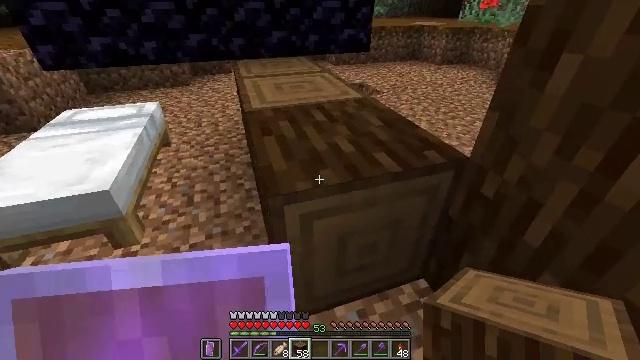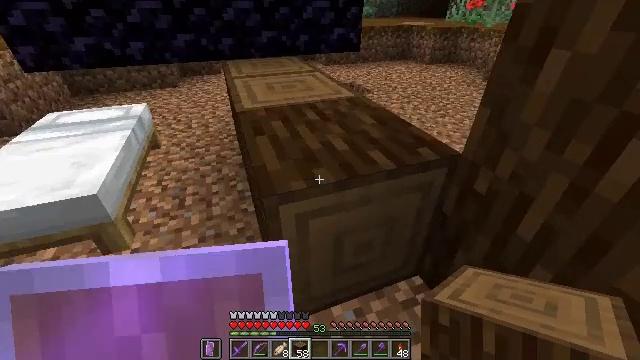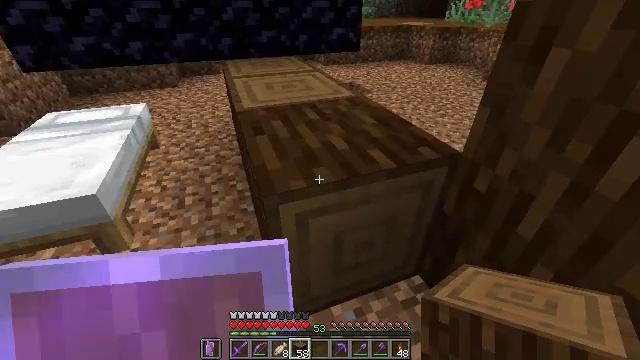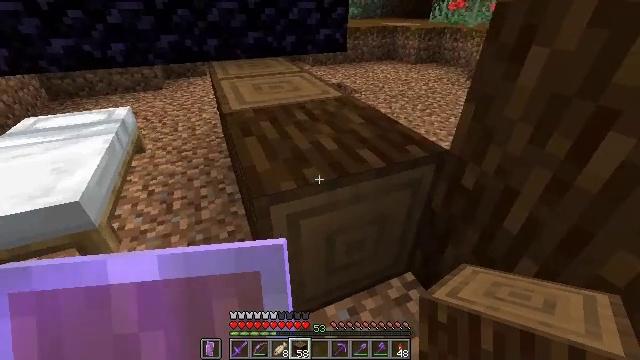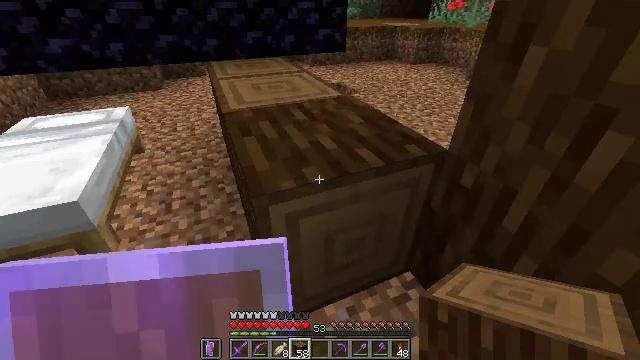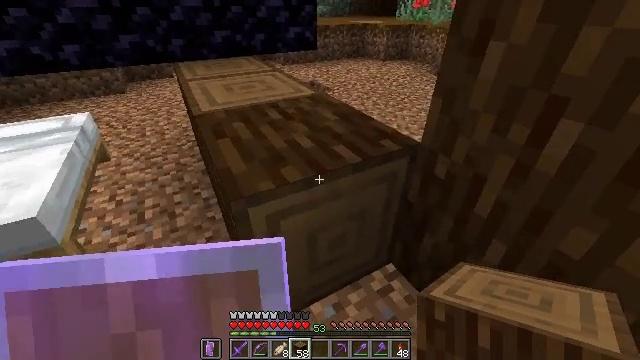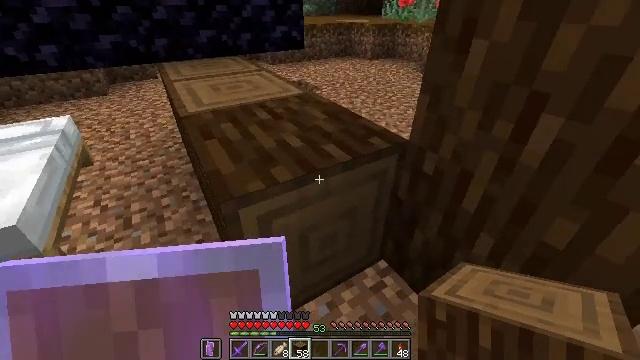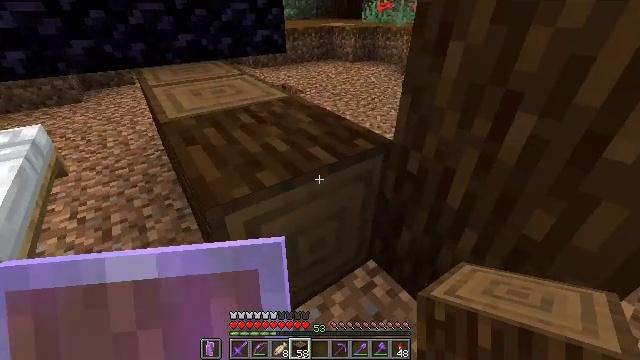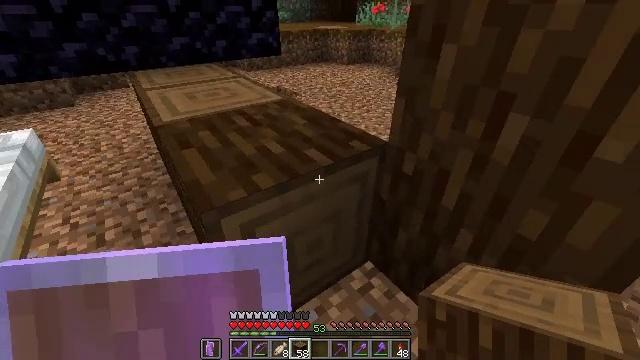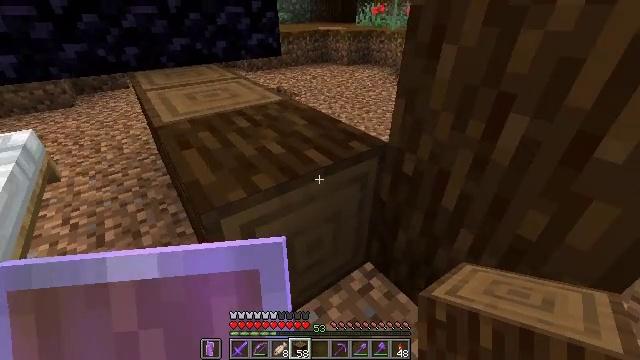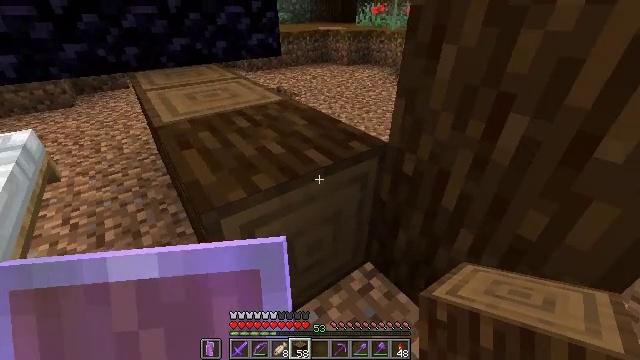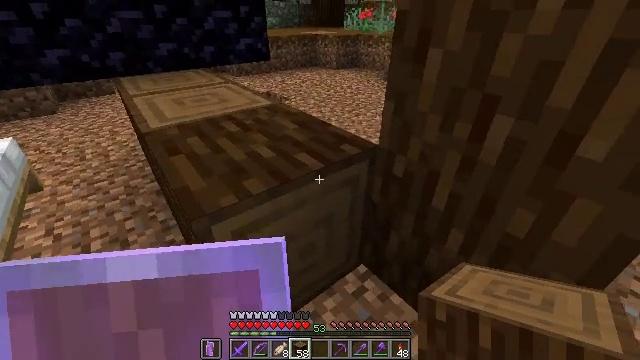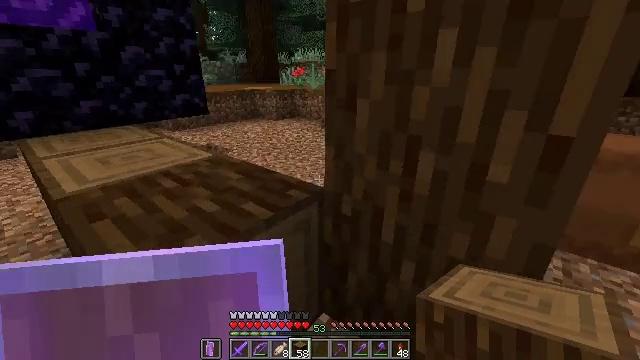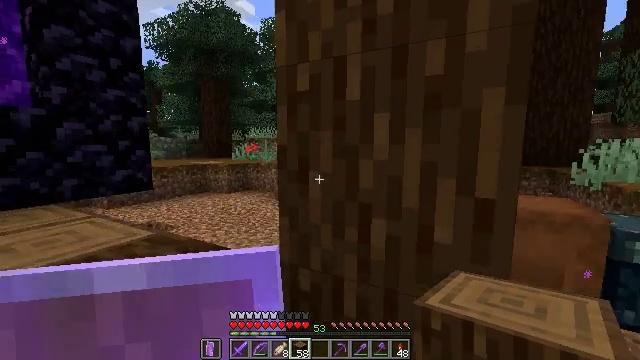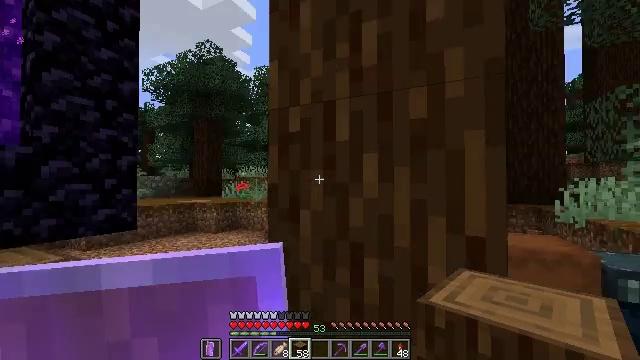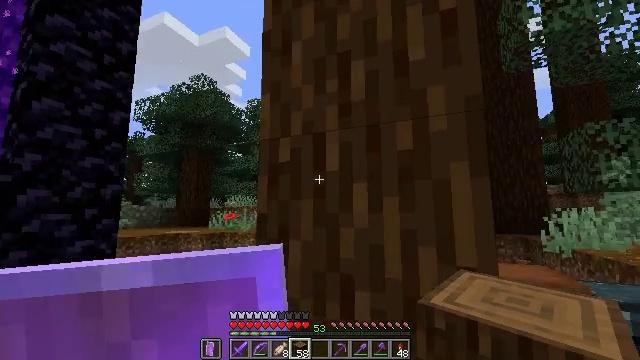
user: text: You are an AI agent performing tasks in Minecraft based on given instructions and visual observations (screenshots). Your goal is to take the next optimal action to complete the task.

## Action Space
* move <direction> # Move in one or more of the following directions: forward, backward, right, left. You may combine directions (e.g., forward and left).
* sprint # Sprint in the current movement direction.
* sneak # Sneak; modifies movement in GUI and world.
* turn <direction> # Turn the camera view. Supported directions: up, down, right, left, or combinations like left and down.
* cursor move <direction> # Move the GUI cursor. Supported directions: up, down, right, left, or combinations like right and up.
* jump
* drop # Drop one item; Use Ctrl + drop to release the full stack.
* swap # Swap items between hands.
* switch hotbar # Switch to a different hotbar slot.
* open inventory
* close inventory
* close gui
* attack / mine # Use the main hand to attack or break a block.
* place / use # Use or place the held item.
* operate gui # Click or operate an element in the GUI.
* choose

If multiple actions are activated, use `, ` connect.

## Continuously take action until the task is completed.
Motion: motion action
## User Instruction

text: Chop down the spruce log.
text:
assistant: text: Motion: turn right
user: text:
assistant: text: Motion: no_op
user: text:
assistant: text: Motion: turn right
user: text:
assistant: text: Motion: no_op
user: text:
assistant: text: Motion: turn right
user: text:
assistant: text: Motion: turn right
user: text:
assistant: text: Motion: turn right
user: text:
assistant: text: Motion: turn right
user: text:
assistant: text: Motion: no_op
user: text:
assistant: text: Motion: no_op
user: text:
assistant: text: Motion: turn right
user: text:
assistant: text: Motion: turn right and up
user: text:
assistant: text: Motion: turn right and up
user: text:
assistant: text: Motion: turn right and up
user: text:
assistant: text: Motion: turn right and up
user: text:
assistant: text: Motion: turn right and up
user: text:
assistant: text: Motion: no_op
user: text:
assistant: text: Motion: no_op
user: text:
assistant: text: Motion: move forward
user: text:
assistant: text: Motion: move forward
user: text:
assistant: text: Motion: move forward
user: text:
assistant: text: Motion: move forward
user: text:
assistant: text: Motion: no_op
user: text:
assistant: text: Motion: no_op
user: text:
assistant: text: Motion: turn right and up
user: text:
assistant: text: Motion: turn right and up
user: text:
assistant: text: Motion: turn right
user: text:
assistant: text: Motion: turn right
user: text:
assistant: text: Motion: no_op
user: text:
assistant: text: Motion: no_op